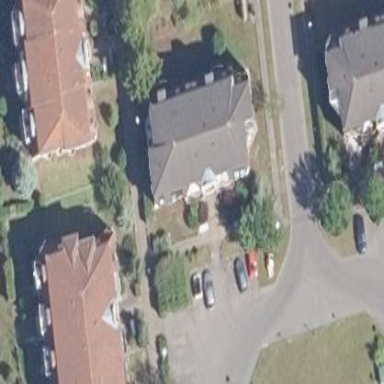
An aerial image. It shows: Image showing building with apartments.